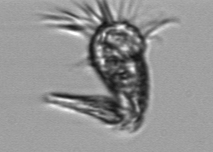
Label: Tontonia_appendiculariformis